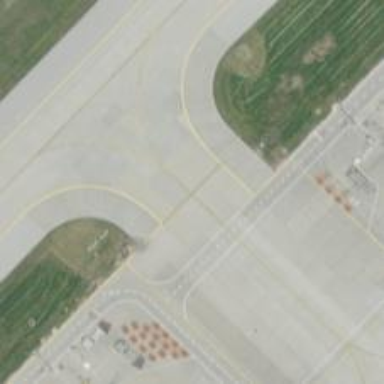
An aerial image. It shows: Image of taxiway at airport.